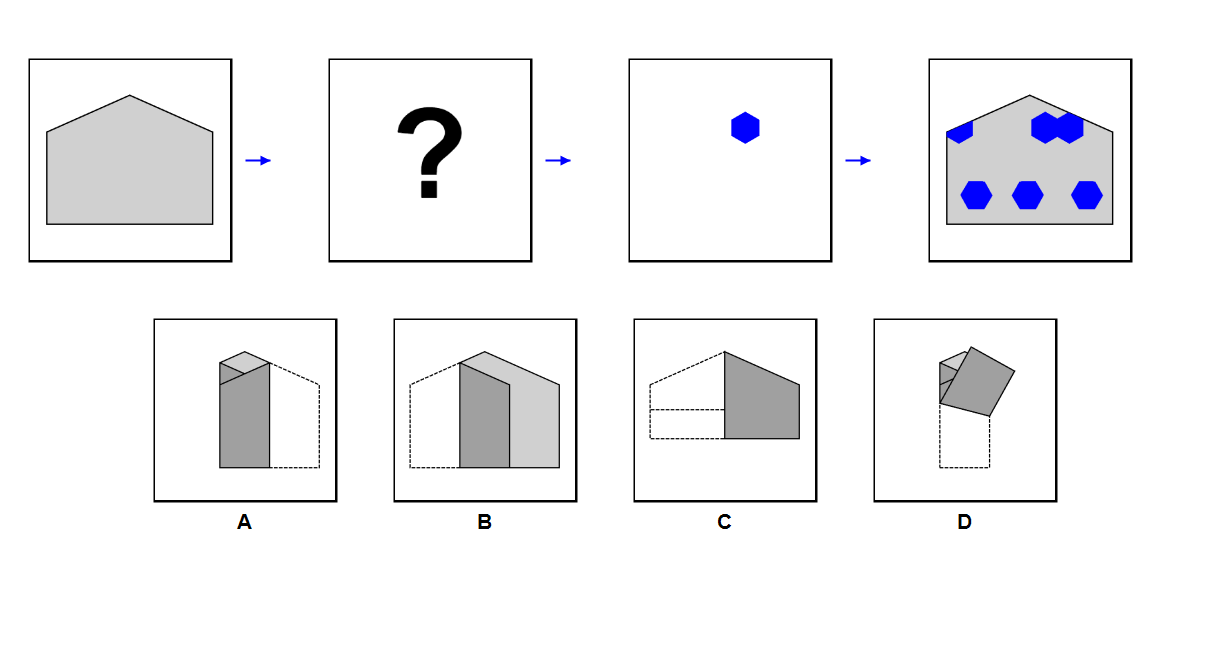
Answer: C